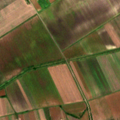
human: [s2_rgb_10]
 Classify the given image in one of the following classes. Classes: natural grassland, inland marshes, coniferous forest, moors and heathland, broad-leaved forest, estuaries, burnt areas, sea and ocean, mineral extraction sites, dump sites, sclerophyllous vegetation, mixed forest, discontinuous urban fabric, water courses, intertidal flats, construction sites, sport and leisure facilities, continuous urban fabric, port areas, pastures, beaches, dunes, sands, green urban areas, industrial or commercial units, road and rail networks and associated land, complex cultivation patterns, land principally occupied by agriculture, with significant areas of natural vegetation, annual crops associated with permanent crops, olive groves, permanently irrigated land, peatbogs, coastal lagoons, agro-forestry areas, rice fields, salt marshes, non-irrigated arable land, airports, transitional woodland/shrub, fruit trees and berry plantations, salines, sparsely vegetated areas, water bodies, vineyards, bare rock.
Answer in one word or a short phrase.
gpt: non-irrigated arable land